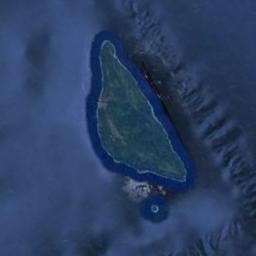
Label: island